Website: slack
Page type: stored-credit-cards
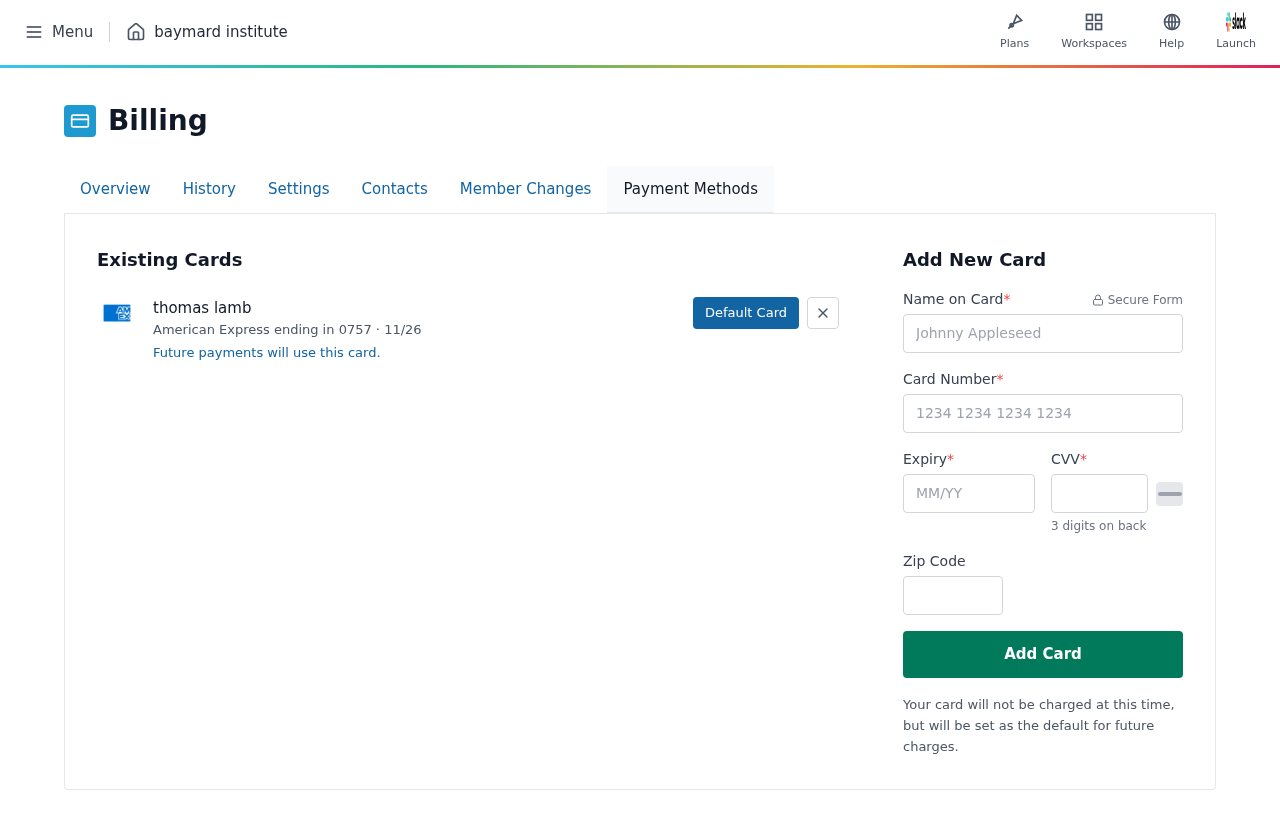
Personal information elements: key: PII_CARD_CVV
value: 6051
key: PII_CARD_EXPIRY
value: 11/26
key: PII_CARD_EXPIRY_MONTH
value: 11
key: PII_CARD_EXPIRY_YEAR
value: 26
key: PII_CARD_LAST4
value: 0757
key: PII_CARD_NUMBER
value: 3725 1636 6400 757
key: PII_CARD_TYPE
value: American Express
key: PII_FULLNAME
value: thomas lamb
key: PII_FULLNAME
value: Thomas Lamb
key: PII_POSTCODE
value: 07561